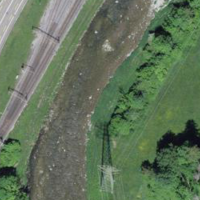
EUNIS habitat code: 15
Species observed at this site:
Mercurialis perennis